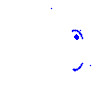
Particle: electron